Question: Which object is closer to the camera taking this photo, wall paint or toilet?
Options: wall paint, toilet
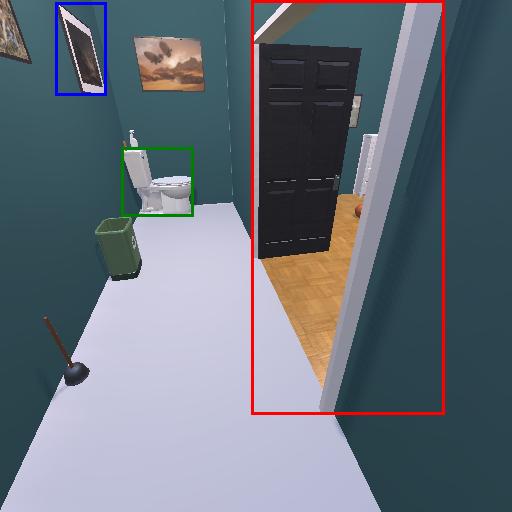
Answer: wall paint